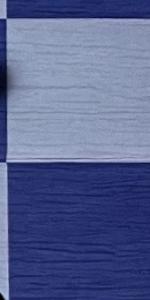
Label: Empty